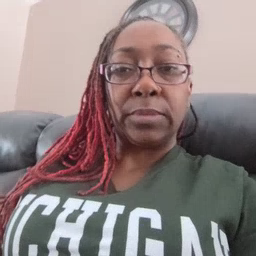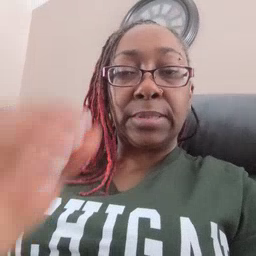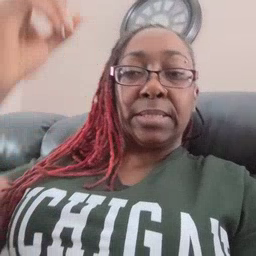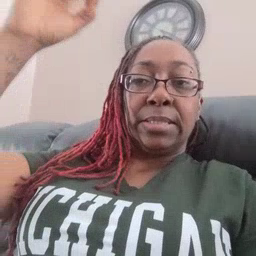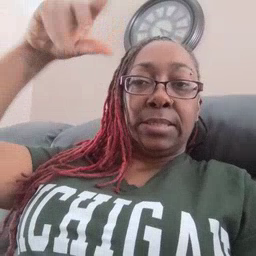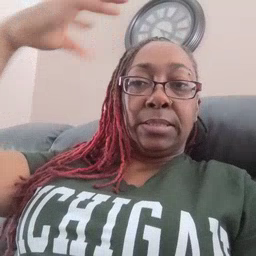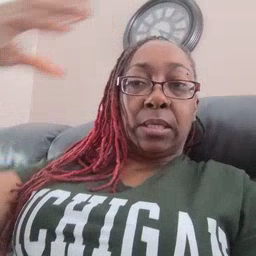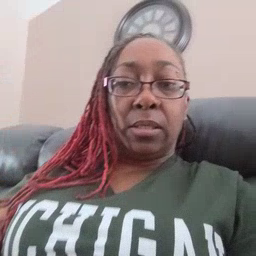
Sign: sun